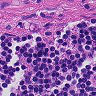
Metastatic tissue present: no